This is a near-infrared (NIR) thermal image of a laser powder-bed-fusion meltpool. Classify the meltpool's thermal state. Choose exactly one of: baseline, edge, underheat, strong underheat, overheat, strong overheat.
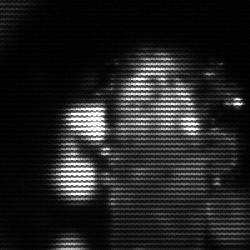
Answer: strong underheat